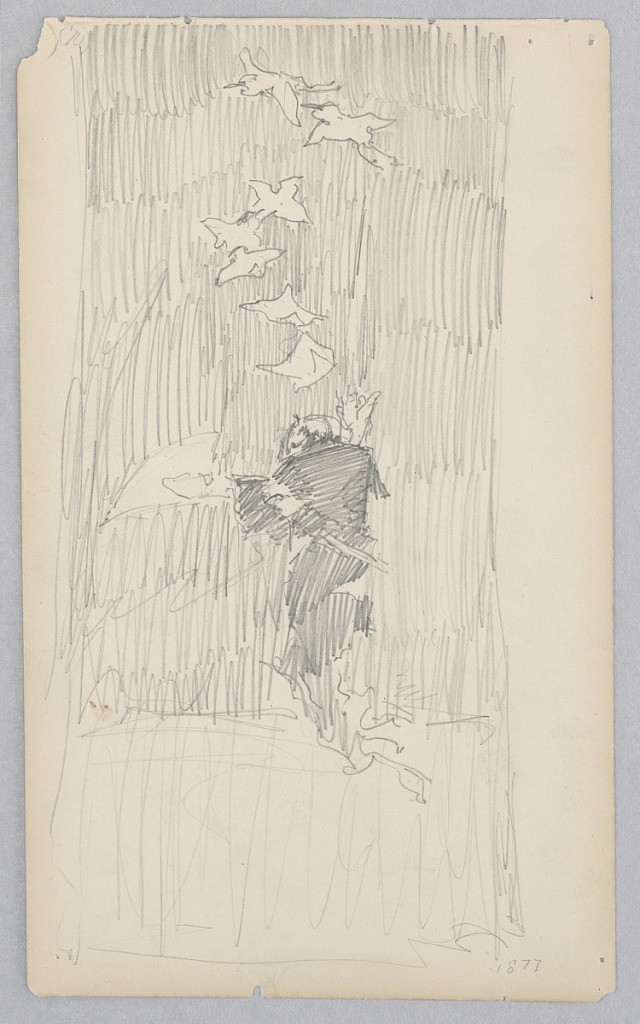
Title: Man
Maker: Robert Frederick Blum, American, 1857–1903
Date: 1877
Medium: Graphite on wove paper
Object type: Drawing
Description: Sketch of a male figure with birds circulating above.